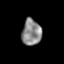
Tissue: skin
Cell type: Epithelial cells
Senescence score: 0.2574
Nuclear area (px): 501
Mean DAPI intensity: 137.705